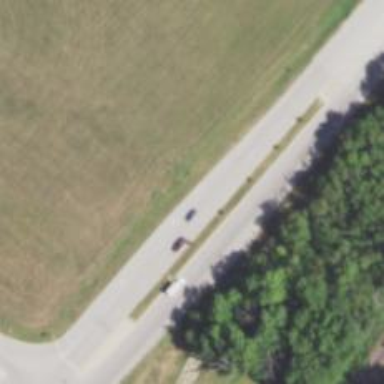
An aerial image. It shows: Solid road edge marking.